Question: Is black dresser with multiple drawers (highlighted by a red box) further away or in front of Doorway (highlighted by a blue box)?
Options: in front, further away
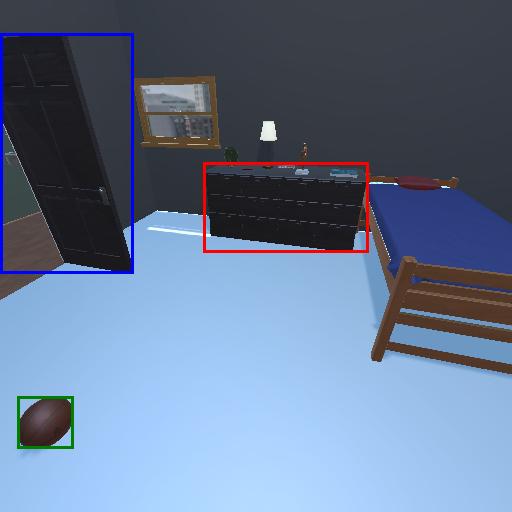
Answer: in front